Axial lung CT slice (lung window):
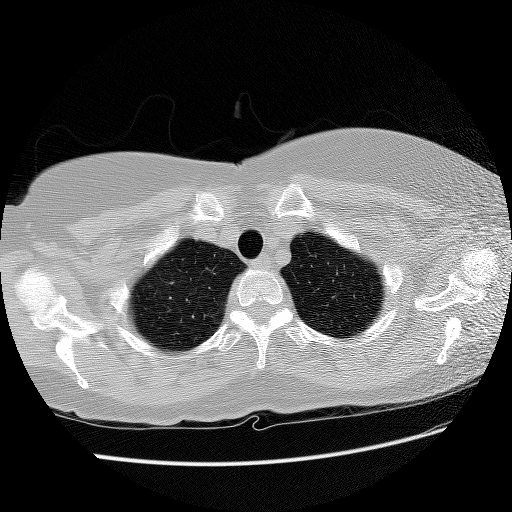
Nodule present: no